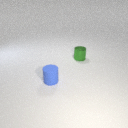
small green metal cylinder behind small blue rubber cylinder